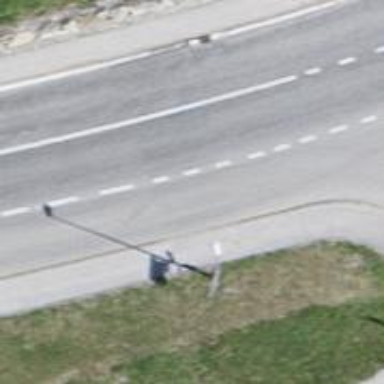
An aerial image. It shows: Bus stop along the road.